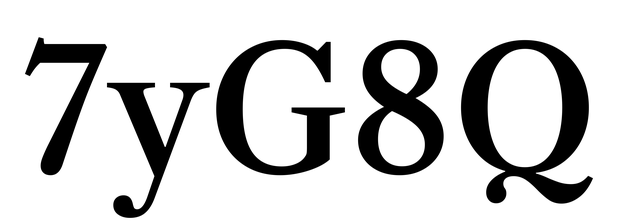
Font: LibreCaslonText_Medium